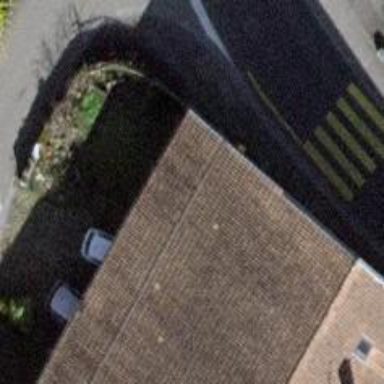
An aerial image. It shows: Post box.